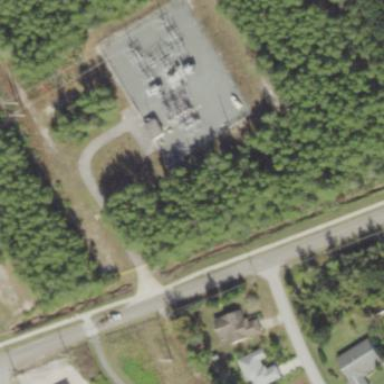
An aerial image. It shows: Outdoor distribution substation.